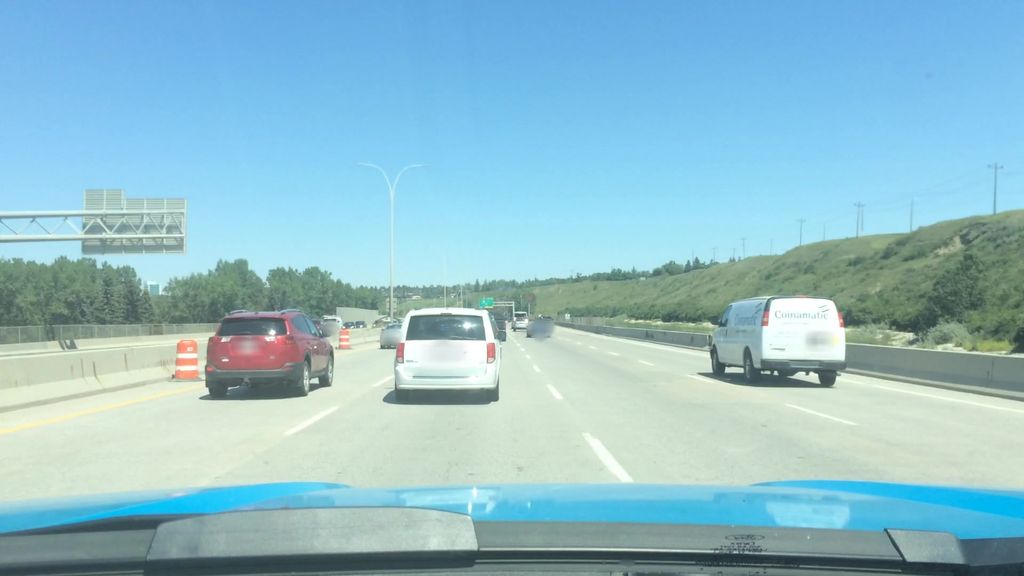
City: calgary